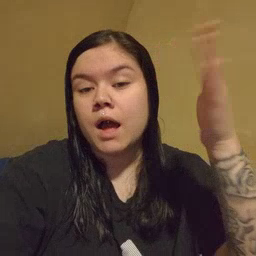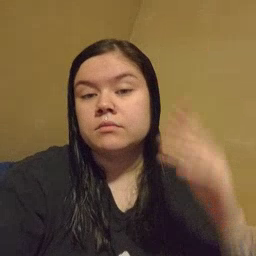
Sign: flag